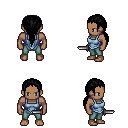
a pixel art fantasy rpg character, male body template, human, dark skin, blue vest, teal pants, black ponytail hairstyle, dagger, four views (front, back, left, right), 2x2 character sprite sheet, small pixel art, hard edges, no anti-aliasing